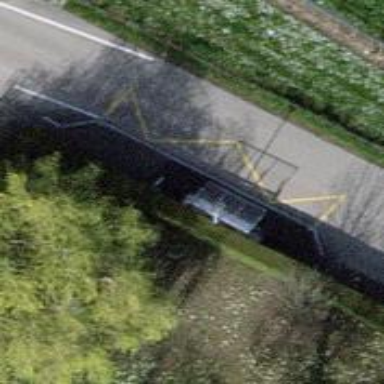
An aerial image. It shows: Bus stop with platform for public transport.